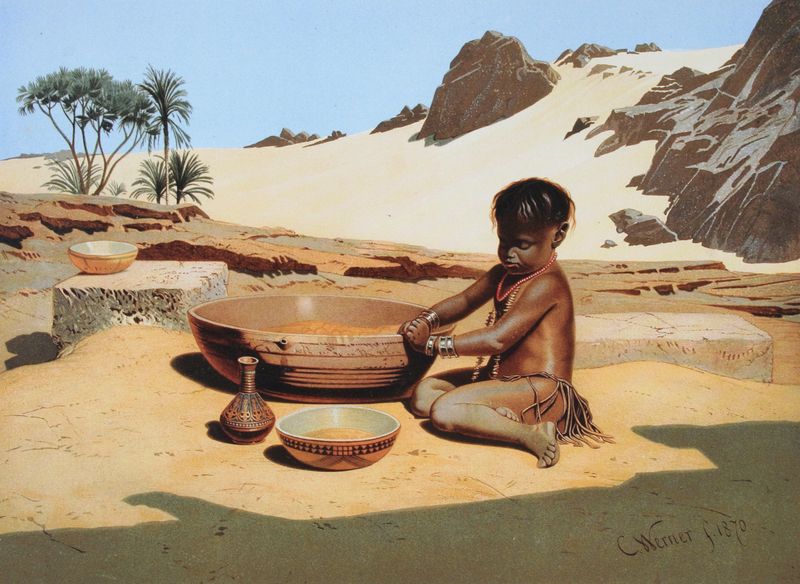
Titel: Nubisches Kind
Künstler: Carl Friedrich Heinrich Werner
Institution: Privatbesitz
Schlagwörter: baum, blau, felsen, gemälde, gestein, himmel, körper, lendenschurz, nackt, schatten, wolken, bäume, gelb, landschaft, ocker, sand, sitzen, braun, hell, licht, mund, schmuck, schwarz, weiss, rock, flasche, schale, schüssel, sockel, stein, steine, teller, hände, signatur, hügel, sonne, haare, schnüre, kind, pflanzen, perlen, amphore, keramik, krug, mais, schalen, ton, vase, strand, afrika, berge, düne, dünen, fels, hitze, kette, wüste, mauer, naiv, drehen, füsse, röckchen, oil, essen, black, hair, painting, portrait, yellow, brown, palme, junge, halskette, collage, oase, neger, ruine, gefäss, barfuß, ketten, ruinen, armband, armreif, armreifen, handwerk, afrikaner, rocks, sky, stone, tree, junger, hills, landscape, mountain, mountains, young, palmen, boy, kochen, block, orientalismus, ritual, beach, grell, töpfern, bracelet, felden, pots, steinblock, indianer, ceramic, canvas, native, desert, heat, töpferware, palms, jug, eingeborene, werner, bowl, naive, eingeborener, negerkind, korallenkette, nackt sitzend, normade, volksstamm, tongefässe, brei, bastrock, ceramics, 1870, oasis, indigenous, bowls, c werner 1870, c.werner, ruijnen, c werner, negr, essenszubereitung, person of colour, poc